Question: I am facing setup issues in my eclipse Kepler on Ubuntu 12.04 on Virtual box.
Firstly i was facing issue same as:
<URL>
I tried everything mentioned here, but nothing seems to be working for me...
Then I explored some more, and get another error message similar to:
<URL>
As per its 1st answer, 2nd point go to "Java Build Path", I tried going there, but i cannot find any "Java Build Path" section in my project property.
When I click on Project properties, it shows only options given in the following screenshot:

I know this is some easy setup issue, but i am unable to handle it.
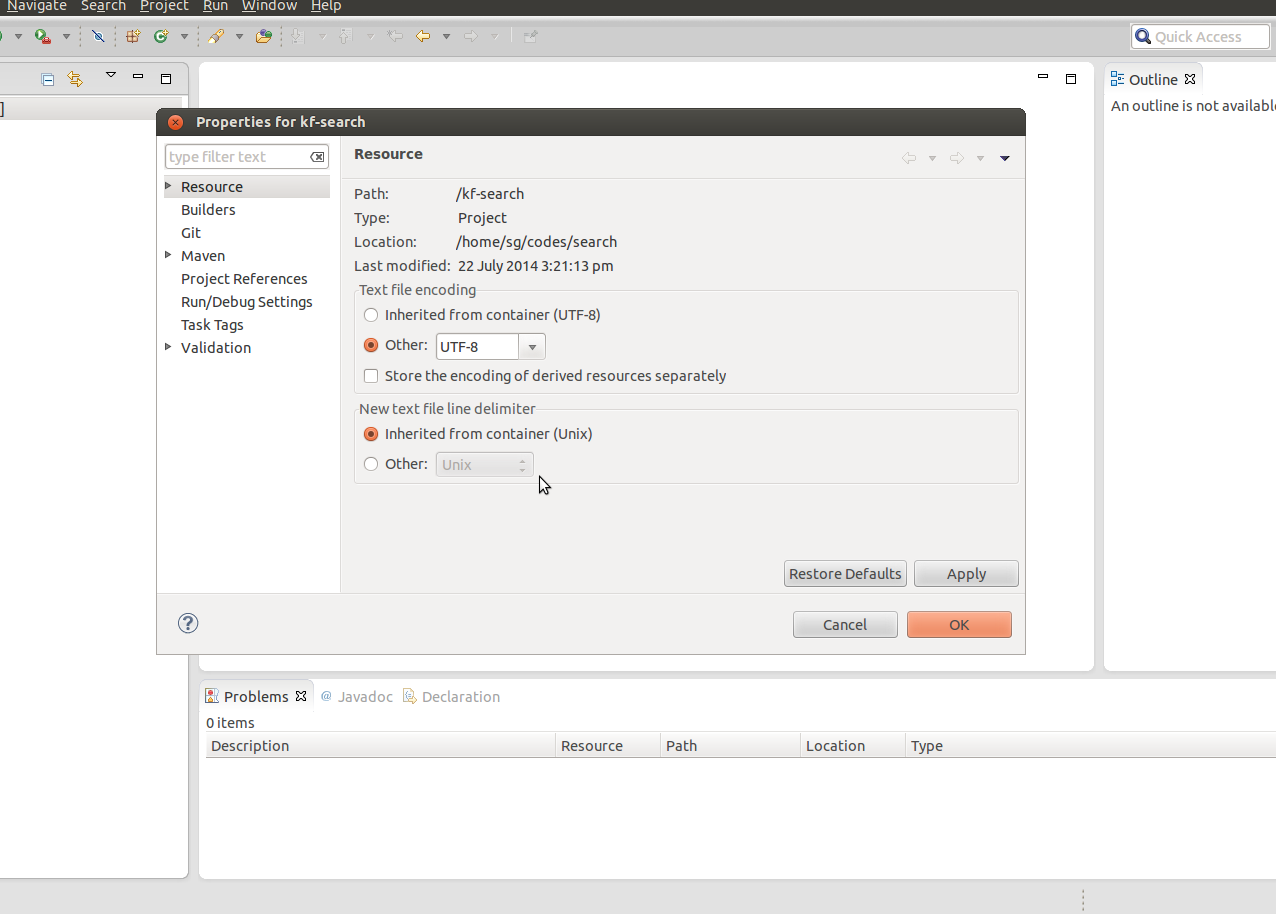
Answer: If you are on 'Ubuntu 12.04' and install 'Eclipse' you could end up with a bare-bones install without the Java Development Tools ('JDT').
After installing the package manually via 'Help' -> 'Install New Software' and then searching for 'Programming Languages / Eclipse Java Development Tools' Java development should work.
For 'maven' projects you should use the import 'Existing Maven Projects' instead of importing it as a java project.